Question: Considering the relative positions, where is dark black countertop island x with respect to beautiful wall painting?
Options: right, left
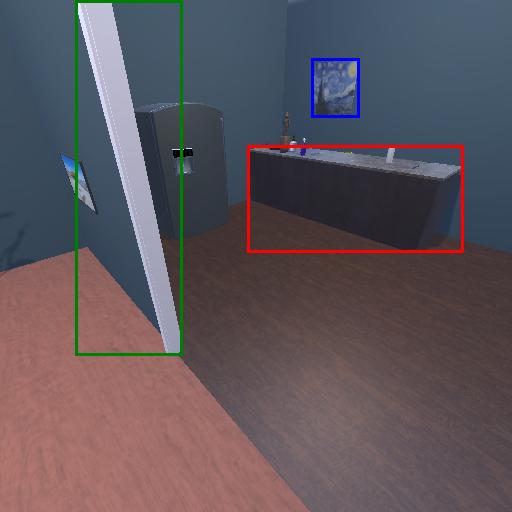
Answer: right